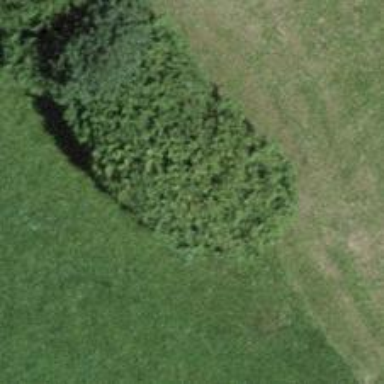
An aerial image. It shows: Hedge acting as barrier.